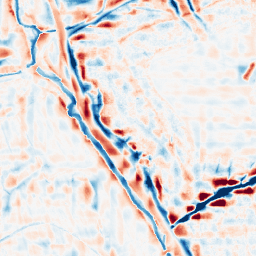
Category: wavelet
Decomposition family: wavelet_reverse_biorthogonal
Decomposition parameters: wavelet: rbio1.3
level: 4
Upsampling method: cubic_catmull_rom
Upsampling parameters: scale: 4
Upsampling scale: 4